Field crop: maize
Growth stage: 2
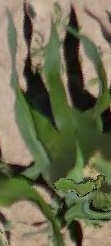
Species: maize